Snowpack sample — Snodgrass Mountain, Crested Butte, Colorado (2/4/25, 12:06 PM MST)
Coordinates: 38.923, -106.968
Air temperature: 35 °F
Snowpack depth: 80 cm
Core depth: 50 cm
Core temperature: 30.2 °F
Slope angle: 14°, slope face: 78°
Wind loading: low
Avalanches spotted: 0
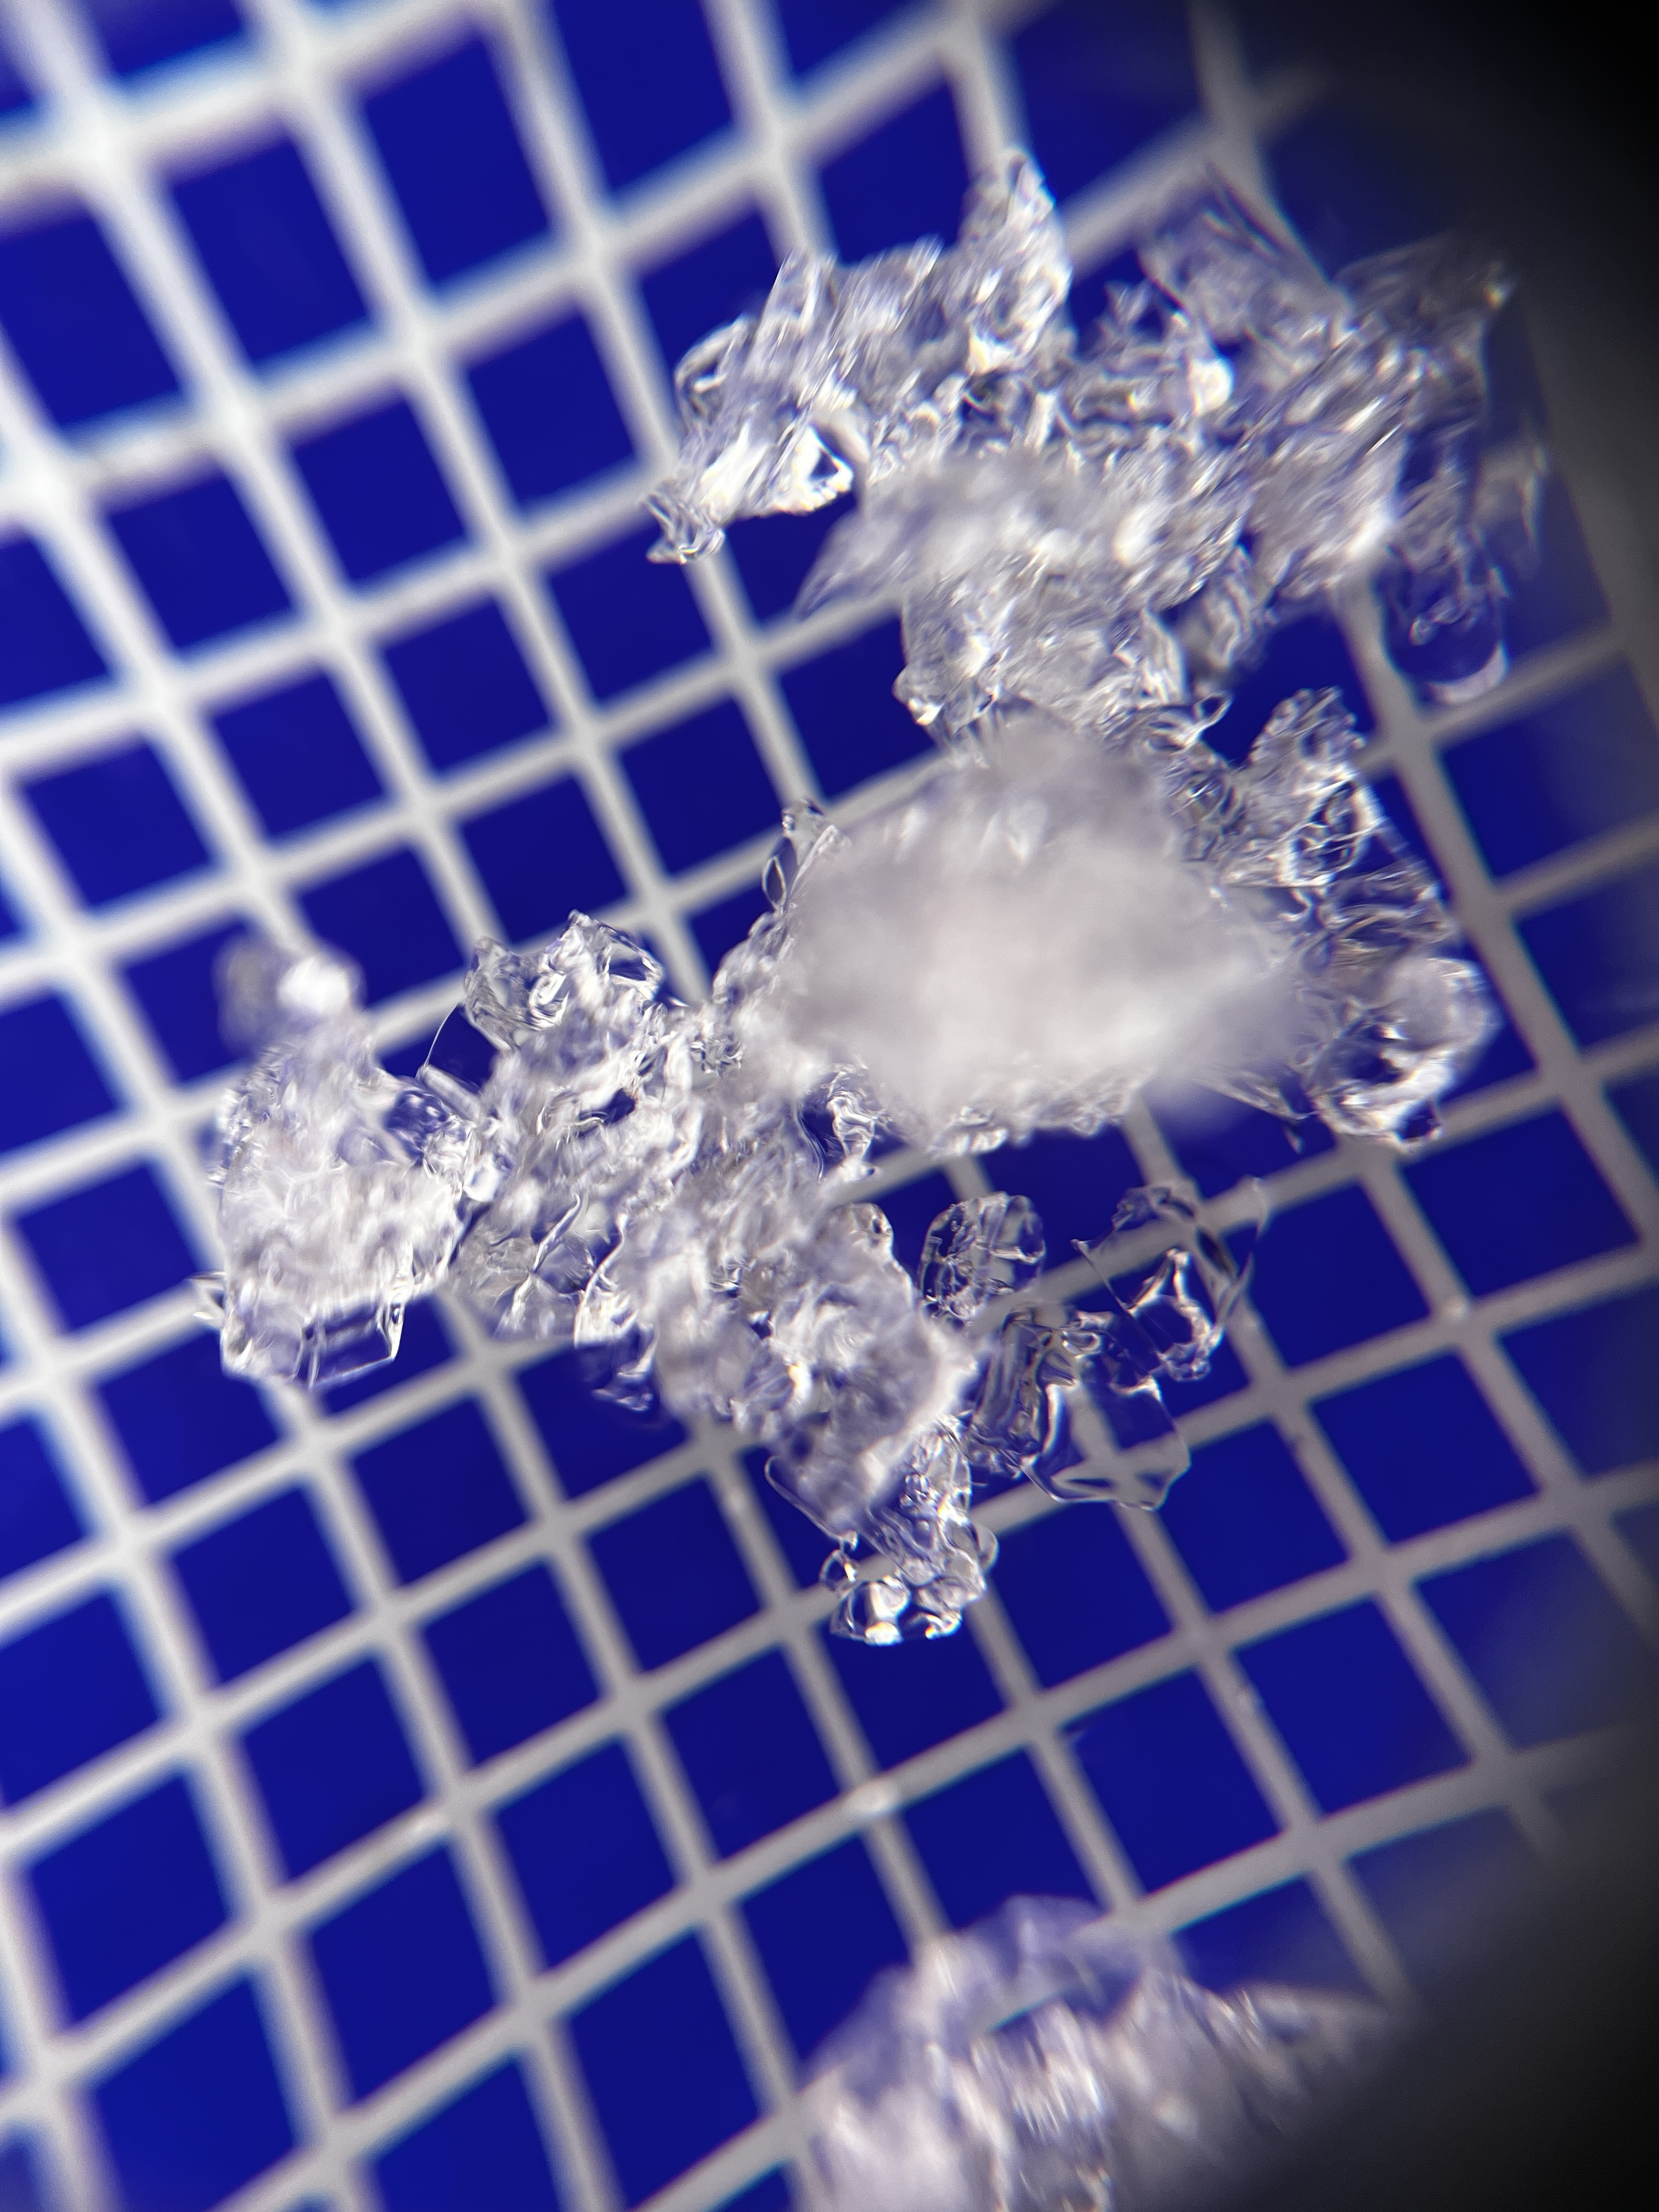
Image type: magnified_profile
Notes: No avalanches nearby, unusually warm weather for the last month reported by residents, Collected 25 yards from treeline